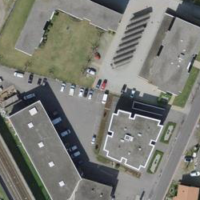
EUNIS habitat code: 54
Species observed at this site:
Pica pica